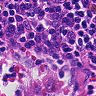
Metastatic tissue present: no